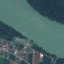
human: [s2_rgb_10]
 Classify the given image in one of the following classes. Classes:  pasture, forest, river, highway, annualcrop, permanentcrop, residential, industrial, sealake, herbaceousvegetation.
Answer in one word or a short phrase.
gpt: River